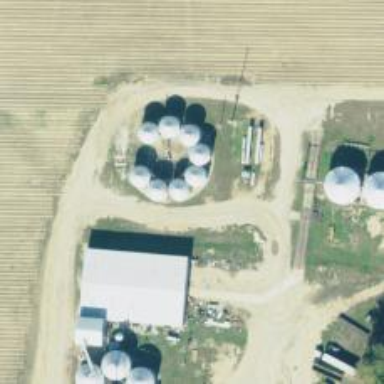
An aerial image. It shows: Silo.